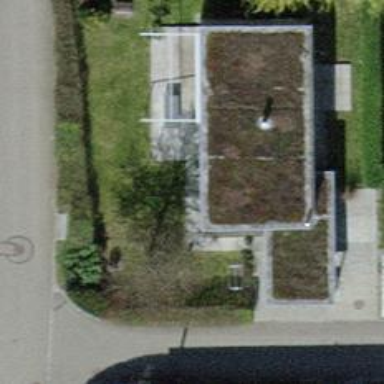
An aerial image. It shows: Flat-roofed building.